Aerial crown-view tile of a tropical tree (Barro Colorado Island, Panama), acquired 20250616:
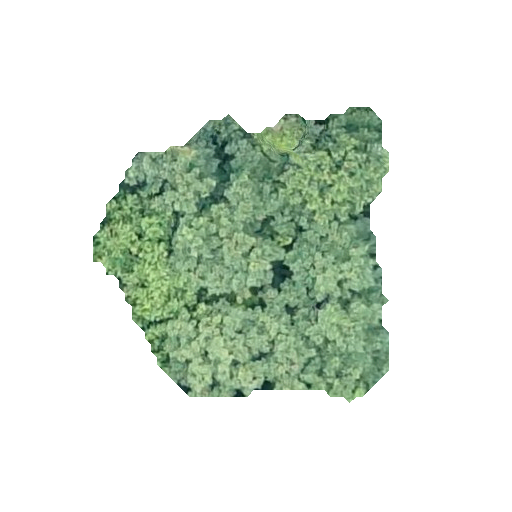
Species: Apeiba membranacea
GBIF accepted scientific name: Apeiba membranacea
Crown area: 96.977 m²